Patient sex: F
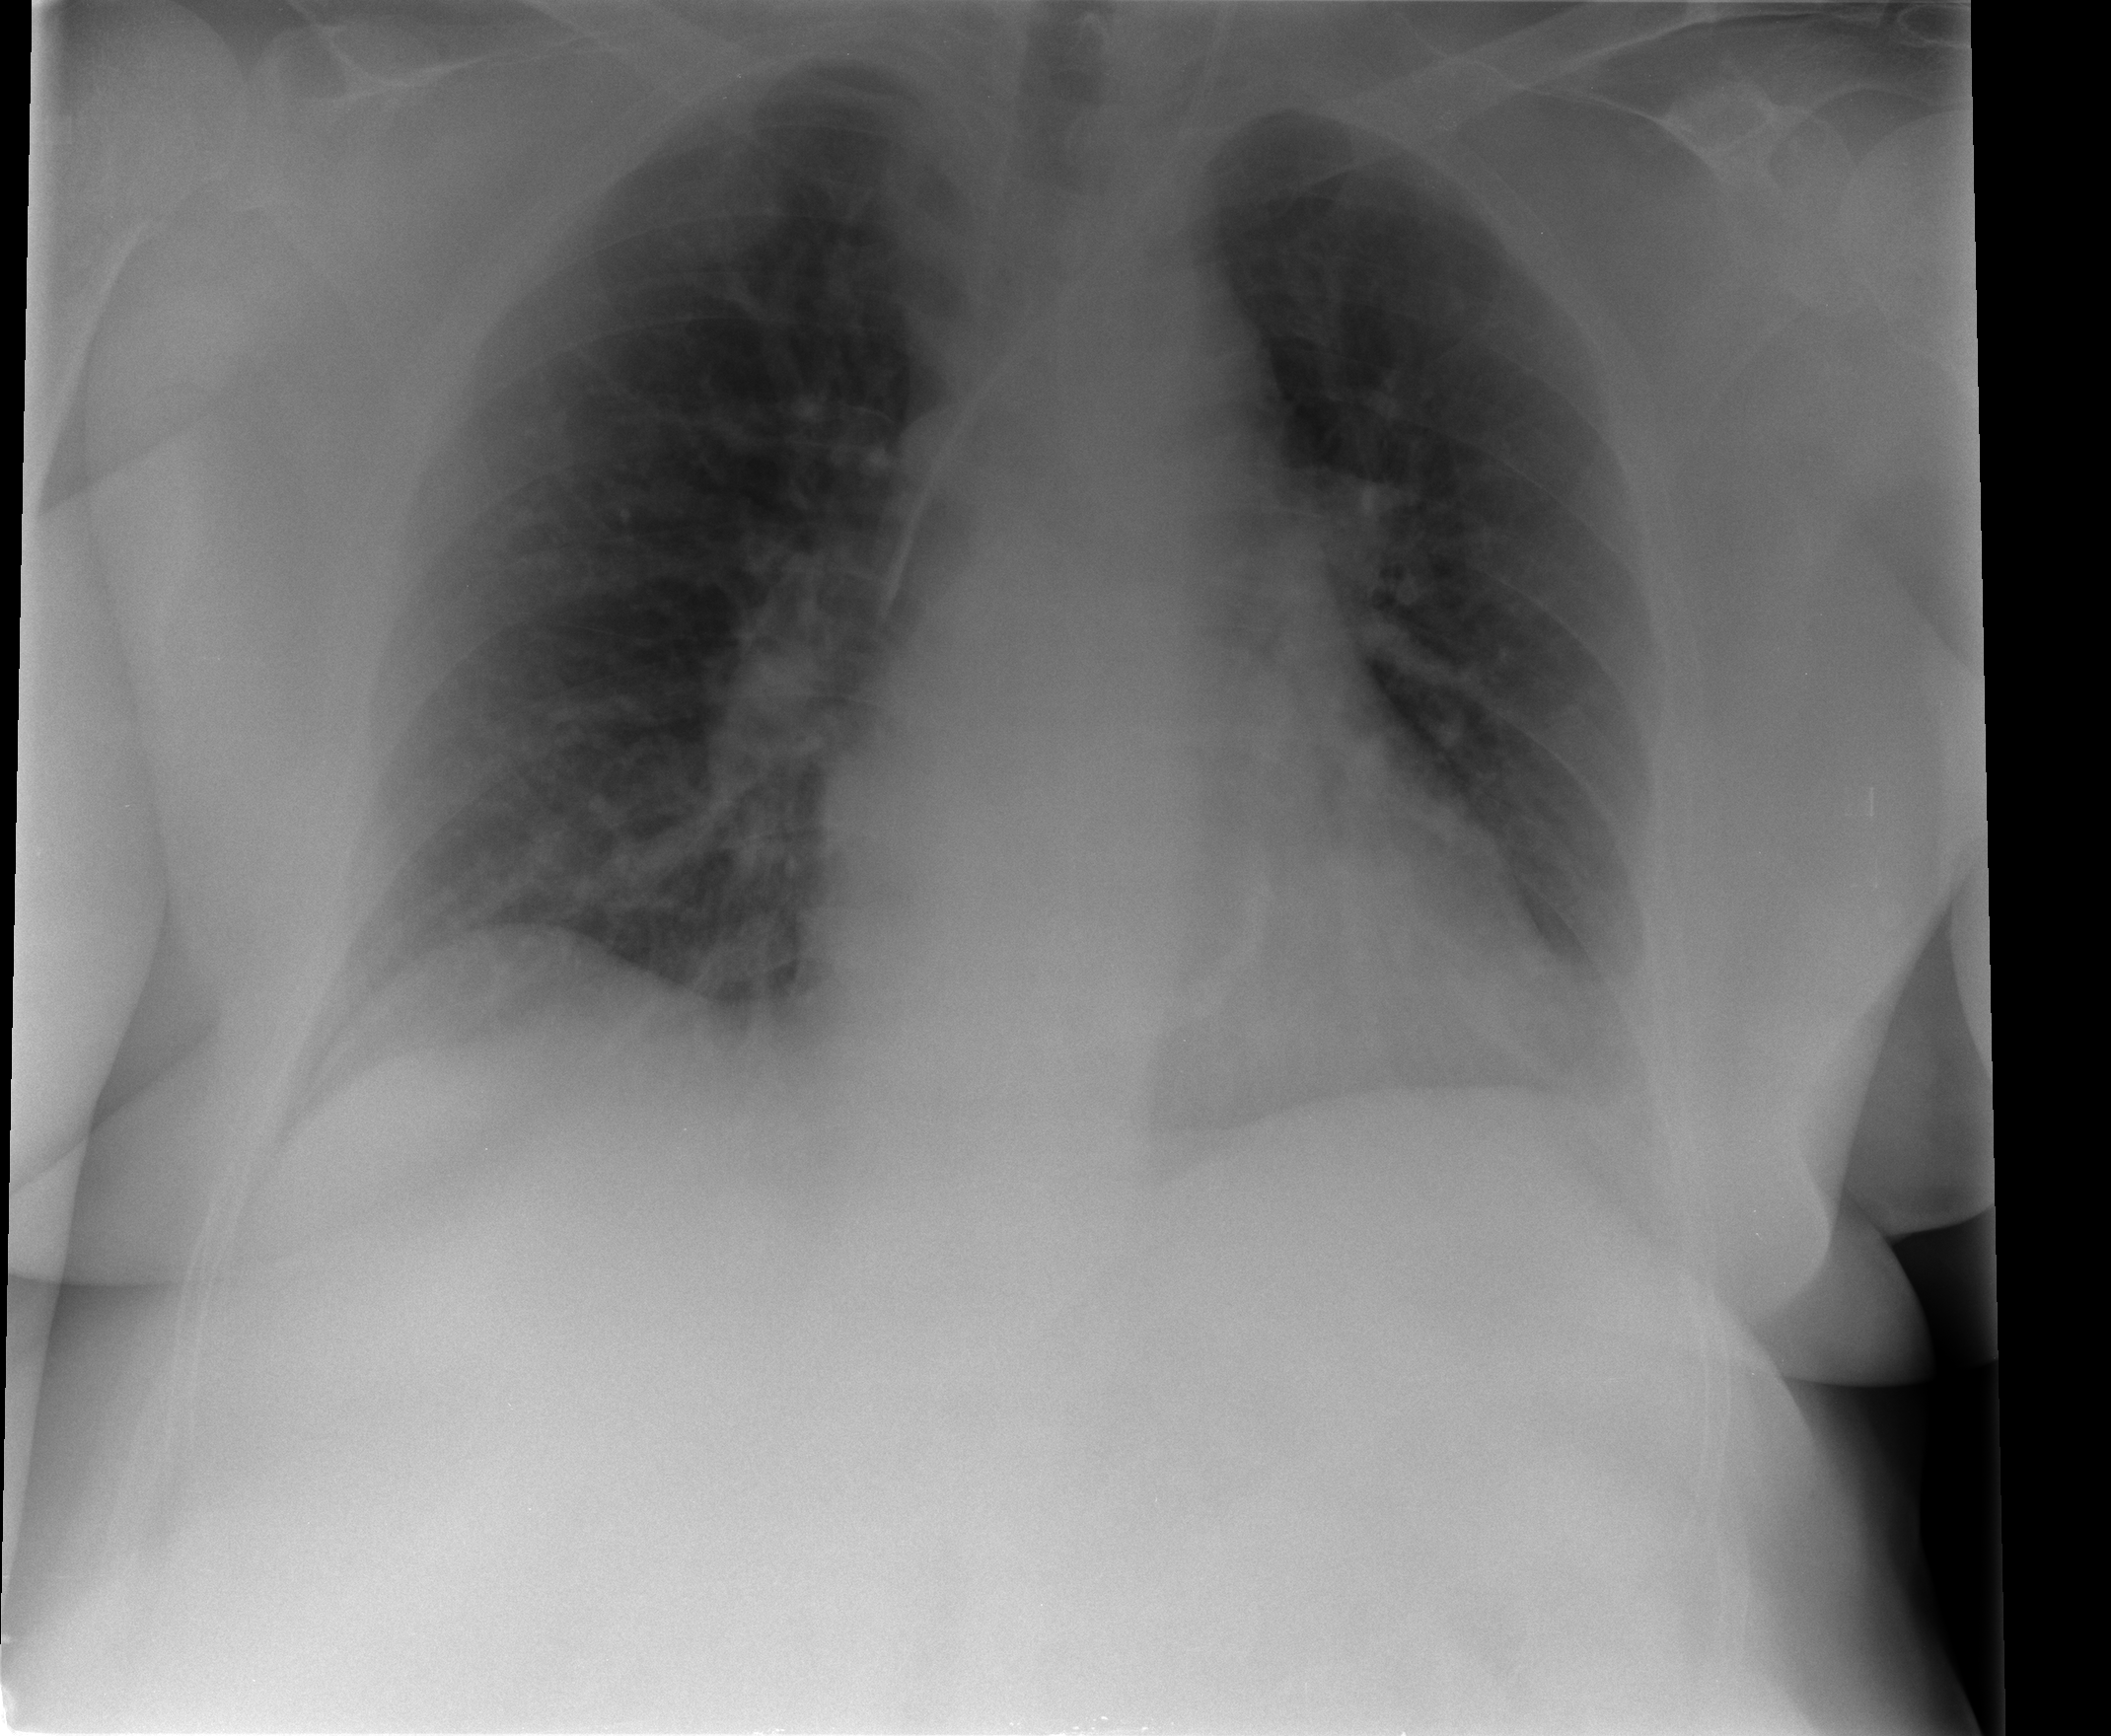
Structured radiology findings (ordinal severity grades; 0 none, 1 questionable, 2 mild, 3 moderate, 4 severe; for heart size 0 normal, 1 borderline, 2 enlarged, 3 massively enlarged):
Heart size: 0
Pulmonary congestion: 0
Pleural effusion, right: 0
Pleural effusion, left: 0
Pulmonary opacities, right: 0
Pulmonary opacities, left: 0
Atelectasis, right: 0
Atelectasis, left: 2